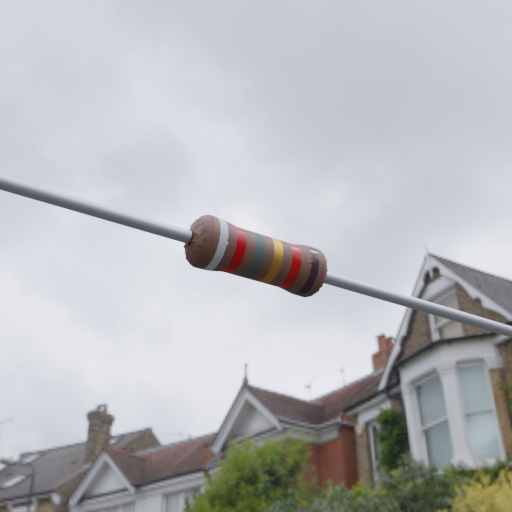
Resistor colour bands (in order): white, red, gray, gold, red, brown